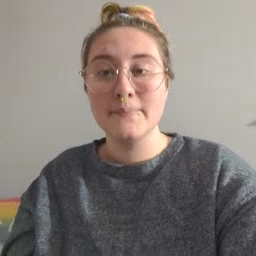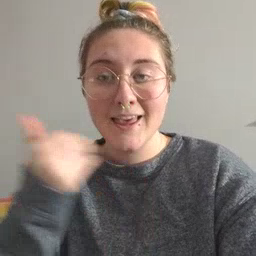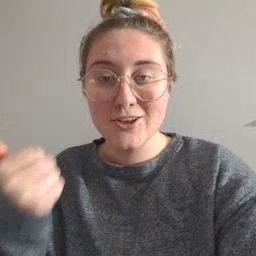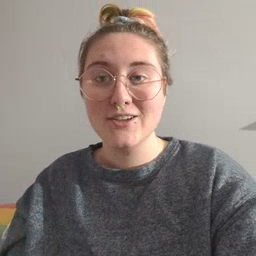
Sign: better